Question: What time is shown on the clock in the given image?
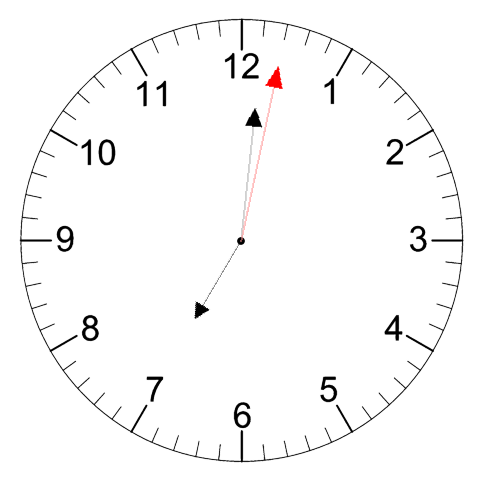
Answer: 07:01:02